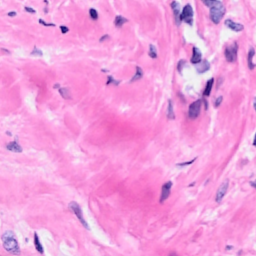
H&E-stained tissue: Breast